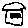
Label: house